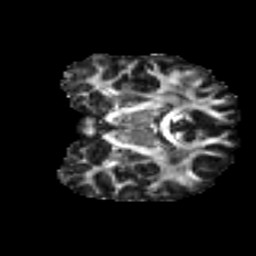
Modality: FA
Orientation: coronal
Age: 35
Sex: male
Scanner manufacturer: ge
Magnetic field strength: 3 T
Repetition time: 7.8 s
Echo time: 0.0611 s